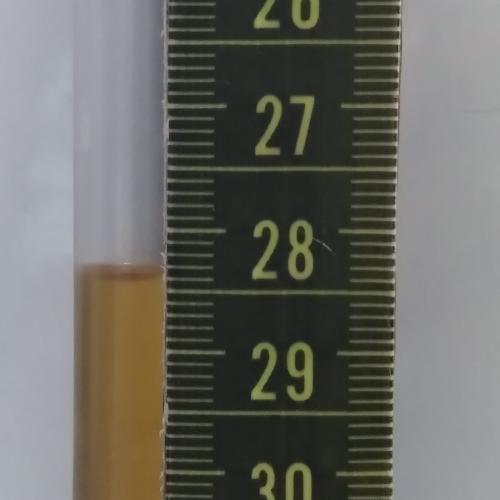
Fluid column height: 28.4 cm